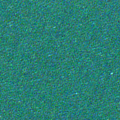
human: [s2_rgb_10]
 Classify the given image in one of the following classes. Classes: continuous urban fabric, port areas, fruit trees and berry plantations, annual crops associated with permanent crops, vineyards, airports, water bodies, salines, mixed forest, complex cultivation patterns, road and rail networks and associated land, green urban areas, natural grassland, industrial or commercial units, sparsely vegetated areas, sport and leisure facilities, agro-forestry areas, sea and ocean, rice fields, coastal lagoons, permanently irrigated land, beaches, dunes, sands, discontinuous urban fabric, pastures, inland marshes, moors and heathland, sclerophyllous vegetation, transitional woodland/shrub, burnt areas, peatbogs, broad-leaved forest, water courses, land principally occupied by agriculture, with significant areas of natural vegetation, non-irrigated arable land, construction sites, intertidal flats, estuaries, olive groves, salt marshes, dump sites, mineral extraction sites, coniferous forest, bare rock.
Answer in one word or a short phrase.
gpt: sea and ocean